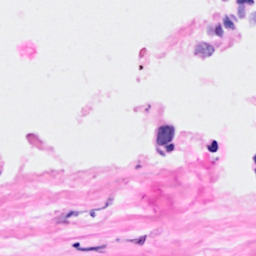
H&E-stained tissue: Breast